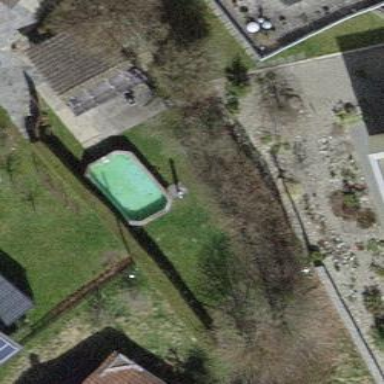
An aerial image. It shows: Swimming pool located in leisure land.